高三 · 解析几何
23. 如图, 设两个焦点的距离 $\mathrm{F}_{1} \mathrm{~F}_{2}=2 \mathrm{C}$, 两个端点的距离 $\mathrm{G}_{1} \mathrm{G}_{2}=2 \mathrm{a}$, 求证: $1_{1}$ 与 $\mathrm{l}_{2}$ 之间的距离为 $\frac{2 \mathrm{a}^{2}}{\mathrm{c}}$.

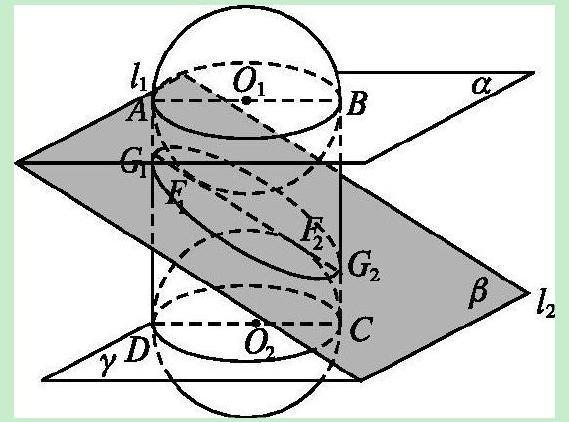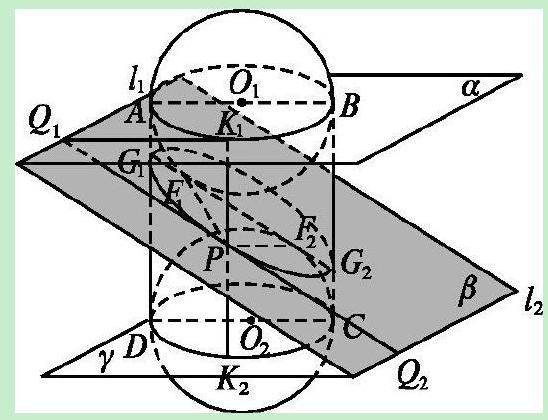
答案: 证明: 如图, 设椭圆上任意一点 $\mathrm{P}$, 过点 $\mathrm{P}$ 作 $\mathrm{PQ}_{1} \perp \mathrm{l}_{1}$ 于点 $\mathrm{Q}_{1}$, 过点 $\mathrm{P}$ 作 $\mathrm{PQ}_{2} \perp \mathrm{l}_{2}$ 于点 $\mathrm{Q}_{2}$.连接 $\mathrm{PF}_{1}, \mathrm{PF}_{2}$.

$\because \mathrm{e}=\frac{\mathrm{PF}_{1}}{\mathrm{PQ}_{1}}=\frac{\mathrm{PF}_{2}}{\mathrm{PQ}_{2}}=\frac{\mathrm{c}}{\mathrm{a}}$

$\therefore \mathrm{PF}_{1}=\frac{\mathrm{C}}{\mathrm{a}} \mathrm{PQ}_{1}, \mathrm{PF}_{2}=\frac{\mathrm{C}}{\mathrm{a}} \mathrm{PQ}_{2}$.

由粗圆定义,知 $\mathrm{PF}_{1}+\mathrm{PF}_{2}=2 \mathrm{a}$,

$\therefore \frac{\mathrm{C}}{\mathrm{a}} \mathrm{PQ}_{1}+\frac{\mathrm{C}}{\mathrm{a}} \mathrm{PQ}_{2}=2 \mathrm{a}$.

$\therefore \mathrm{PQ}_{1}+\mathrm{PQ}_{2}=\frac{2 \mathrm{a}^{2}}{\mathrm{c}}$, 即 $\mathrm{l}_{1}$ 与 $\mathrm{l}_{2}$ 之间的距离为 $\frac{2 \mathrm{a}^{2}}{\mathrm{c}}$.
解析: :

分析: 本题主要考查了平面与圆柱面的截线, 解决问题的关键是根据平面与圆柱面的截线的性质结合所给椭圆的有关性质计算即可